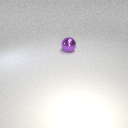
large purple metal sphere